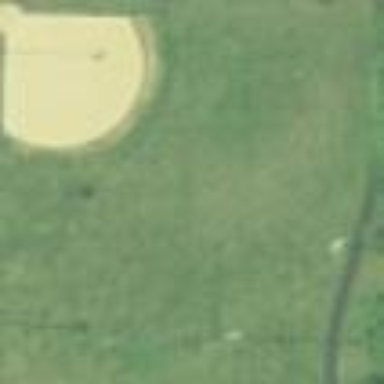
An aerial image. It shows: Baseball pitch for leisure land.